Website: lowes
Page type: billing-address
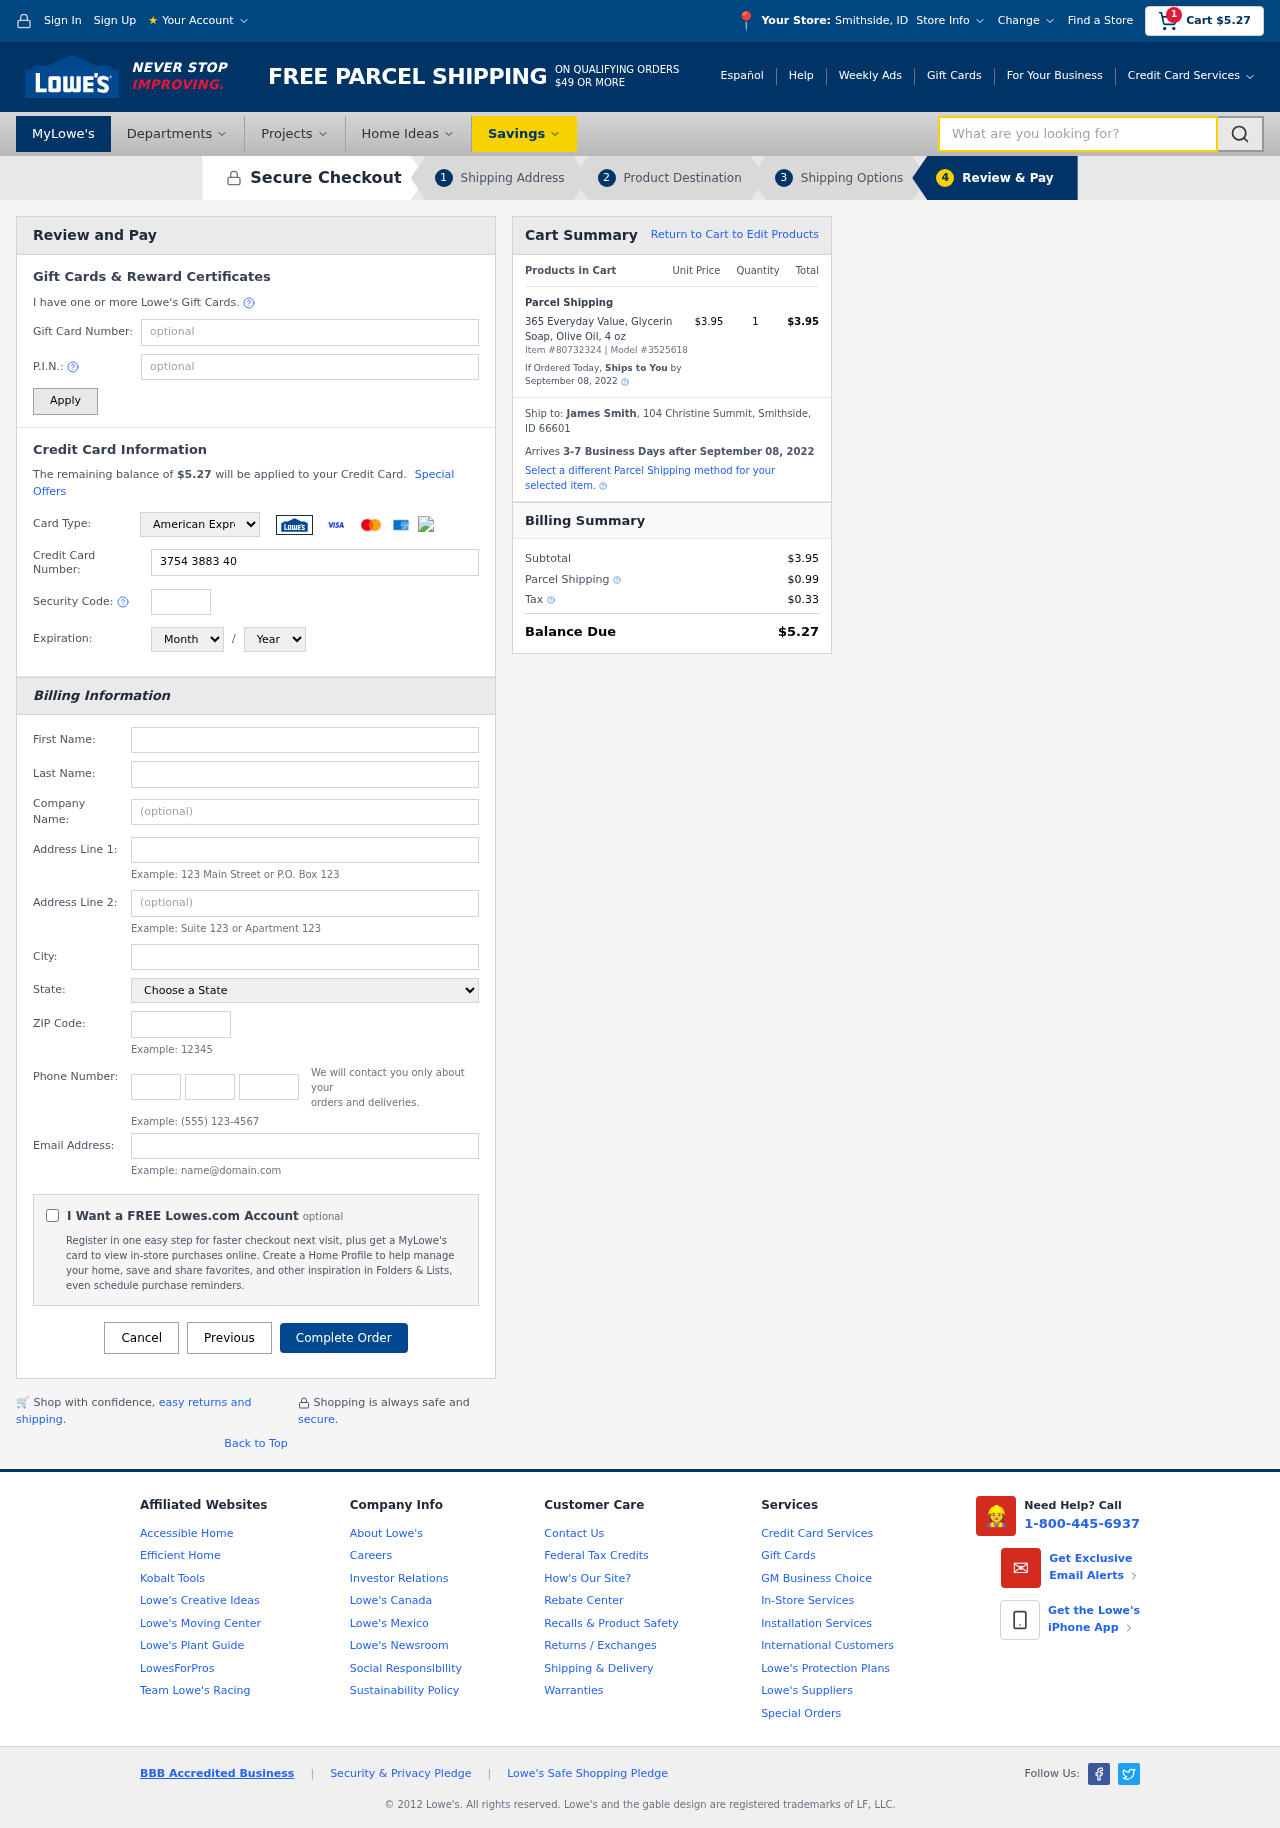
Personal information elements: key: PII_CARD_CVV
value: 7178
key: PII_CARD_EXPIRY_MONTH
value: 06
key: PII_CARD_EXPIRY_YEAR
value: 30
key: PII_CARD_NUMBER
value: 3754 3883 4093 600
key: PII_CARD_TYPE
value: American Express
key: PII_CITY
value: Smithside
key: PII_CITY_STATE
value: Smithside, ID
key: PII_COMPANY
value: Collins, Rich and Gardner
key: PII_EMAIL
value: james.smith@hotmail.com
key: PII_FIRSTNAME
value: James
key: PII_FULLNAME
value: James Smith
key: PII_LASTNAME
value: Smith
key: PII_PHONE_AREA
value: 987
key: PII_PHONE_PREFIX
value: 496
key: PII_PHONE_SUFFIX
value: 4797
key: PII_POSTCODE
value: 66601
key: PII_STATE
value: Idaho
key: PII_STREET
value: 104 Christine Summit
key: PII_STREET2
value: Apt. 219
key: PII_CITY_STATE_ZIP
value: Smithside, ID 66601
Product elements: key: PRODUCT1_NAME
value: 365 Everyday Value, Glycerin Soap, Olive Oil, 4 oz
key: PRODUCT1_PRICE
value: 3.95
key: PRODUCT1_QUANTITY
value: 1
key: PRODUCT_ITEM_NUMBER
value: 80732324
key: PRODUCT_MODEL_NUMBER
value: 3525618
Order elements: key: ORDER_SUBTOTAL
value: $5.27
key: ORDER_TOTAL
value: $5.27
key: ORDER_SHIPPING_DATE
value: September 08, 2022
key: ORDER_SUBTOTAL
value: $3.95
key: ORDER_DELIVERY_DATE
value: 3-7 Business Days after September 08, 2022
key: ORDER_SHIPPING_DATE2
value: September 08, 2022
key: ORDER_SUBTOTAL2
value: $3.95
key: ORDER_SHIPPING_COST
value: $0.99
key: ORDER_TAX
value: $0.33
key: ORDER_TOTAL2
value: $5.27
Search elements: key: HEADER_SEARCH
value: What are you looking for?